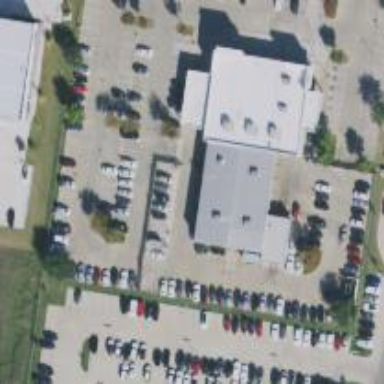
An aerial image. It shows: Car shop building.